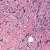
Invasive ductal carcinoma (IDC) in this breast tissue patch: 1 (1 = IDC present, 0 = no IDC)